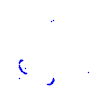
Particle: proton